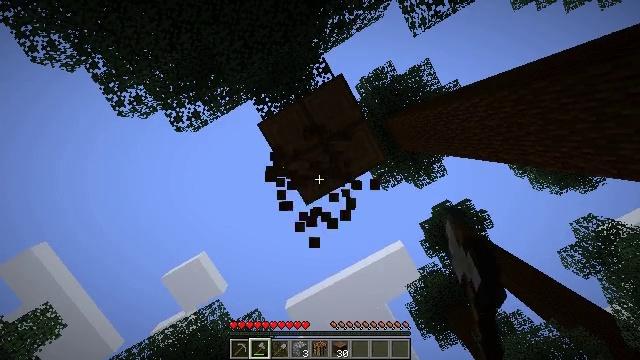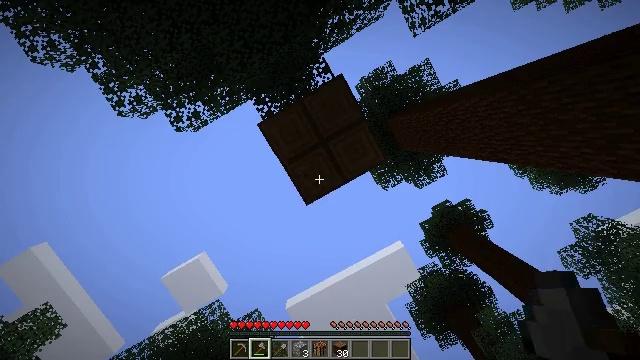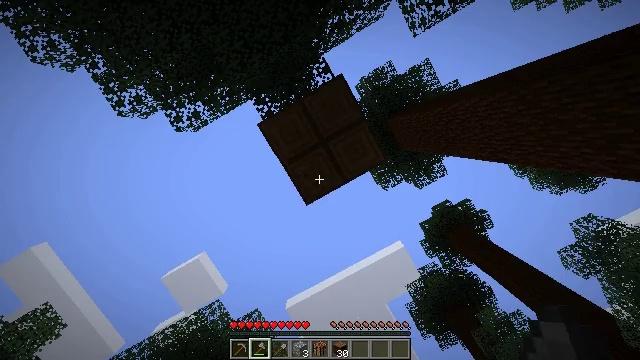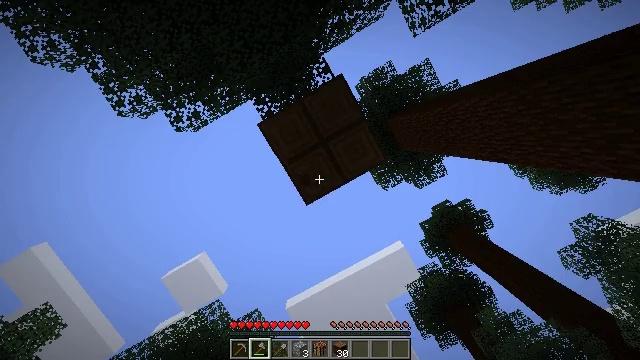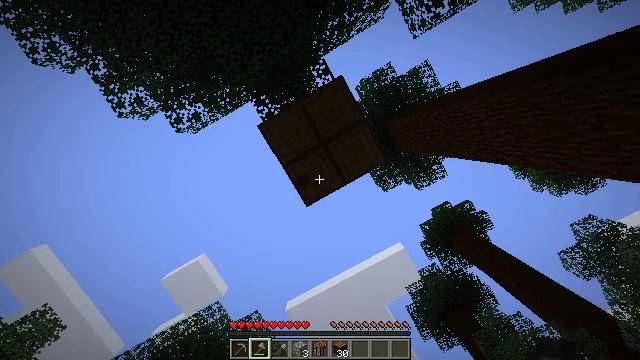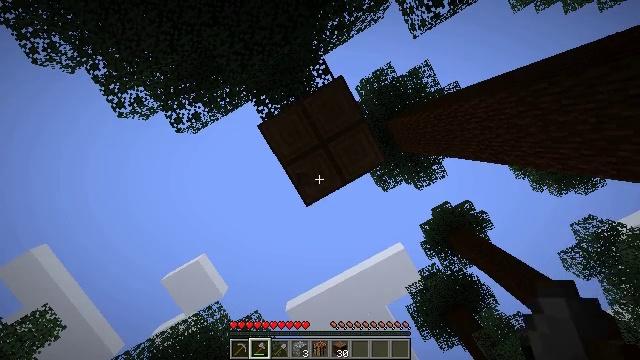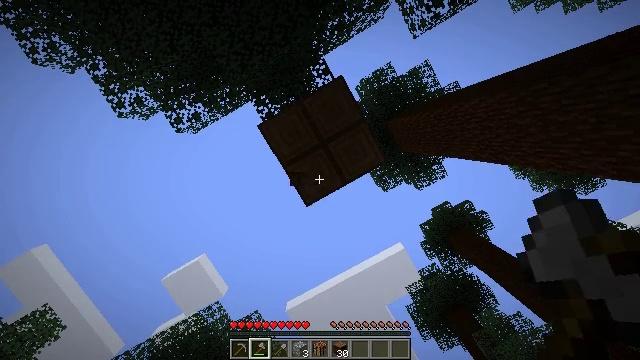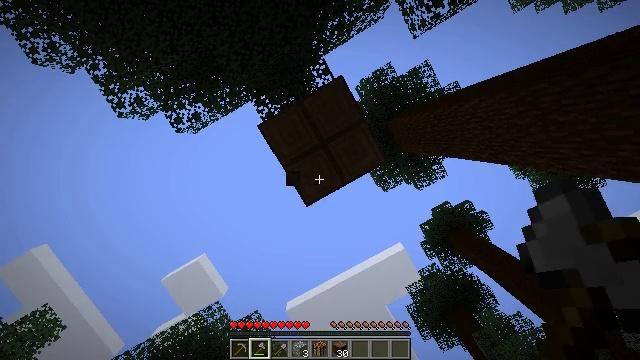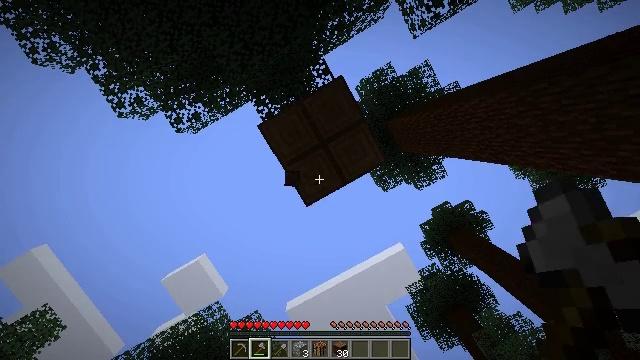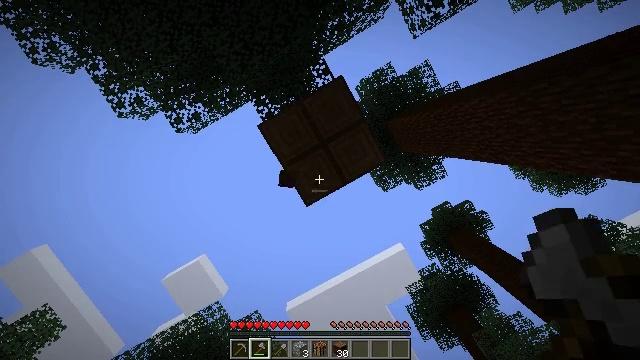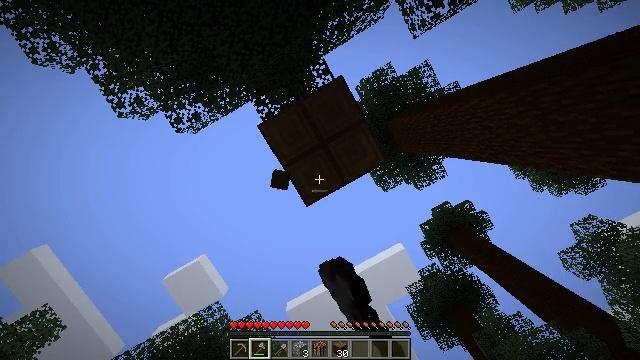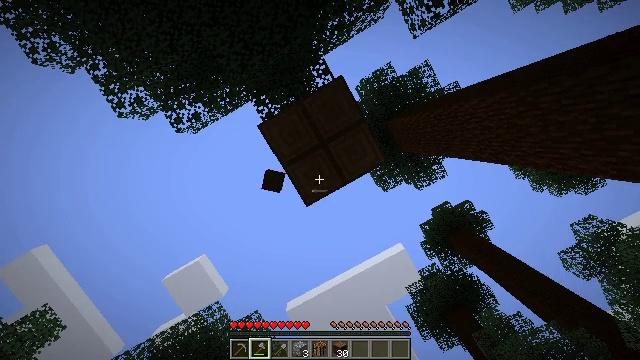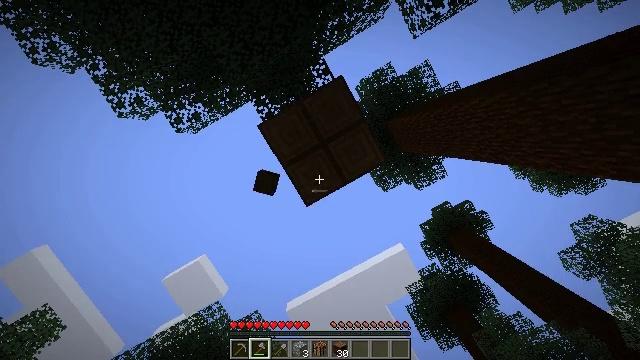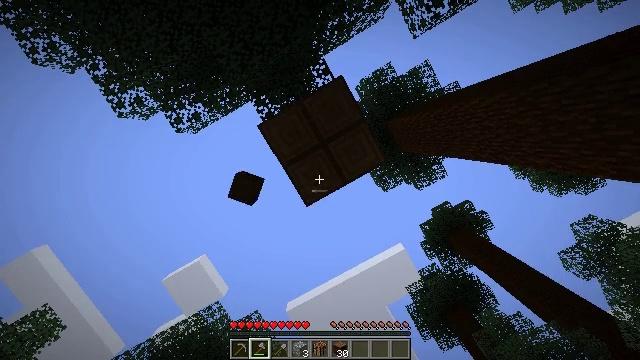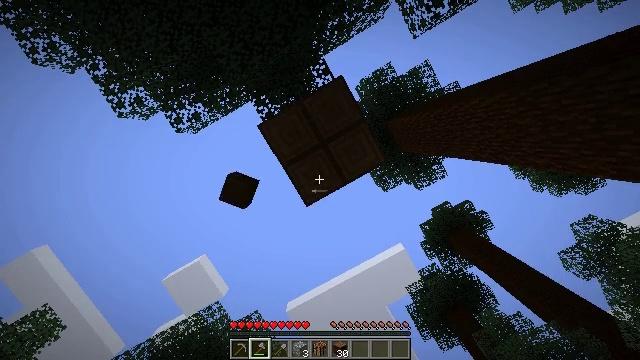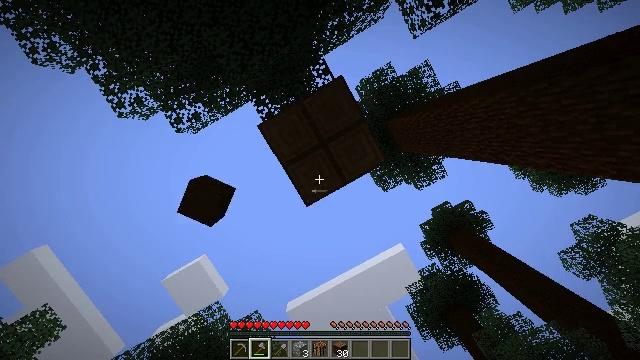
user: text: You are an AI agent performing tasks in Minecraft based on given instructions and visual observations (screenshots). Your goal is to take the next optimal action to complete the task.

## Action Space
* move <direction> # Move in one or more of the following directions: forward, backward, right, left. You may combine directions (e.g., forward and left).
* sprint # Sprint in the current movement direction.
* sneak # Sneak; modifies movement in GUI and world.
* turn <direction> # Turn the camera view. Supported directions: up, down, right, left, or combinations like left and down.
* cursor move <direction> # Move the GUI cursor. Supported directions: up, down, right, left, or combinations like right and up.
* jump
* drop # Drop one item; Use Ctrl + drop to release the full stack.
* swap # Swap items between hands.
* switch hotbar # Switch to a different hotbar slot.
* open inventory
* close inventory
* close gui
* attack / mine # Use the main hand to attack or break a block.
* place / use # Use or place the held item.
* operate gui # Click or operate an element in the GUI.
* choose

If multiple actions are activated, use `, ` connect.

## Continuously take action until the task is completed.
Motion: motion action
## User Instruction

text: Harvest mossy cobblestone for building.
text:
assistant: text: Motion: attack / mine
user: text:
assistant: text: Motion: attack / mine
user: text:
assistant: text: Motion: attack / mine
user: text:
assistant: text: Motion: no_op
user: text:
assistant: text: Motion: no_op
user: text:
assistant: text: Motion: no_op
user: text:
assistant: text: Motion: no_op
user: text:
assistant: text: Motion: no_op
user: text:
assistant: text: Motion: attack / mine
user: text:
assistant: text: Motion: attack / mine
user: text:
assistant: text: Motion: attack / mine
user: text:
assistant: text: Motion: attack / mine
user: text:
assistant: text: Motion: attack / mine
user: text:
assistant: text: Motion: attack / mine
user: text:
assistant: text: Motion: attack / mine
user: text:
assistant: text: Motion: attack / mine
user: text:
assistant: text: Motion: attack / mine
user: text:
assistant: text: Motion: no_op
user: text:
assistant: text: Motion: no_op
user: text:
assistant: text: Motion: no_op
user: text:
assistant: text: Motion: turn right and down
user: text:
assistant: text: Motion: turn right and down
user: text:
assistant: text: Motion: turn right and down
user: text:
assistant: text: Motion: turn right and down
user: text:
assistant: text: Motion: turn right and down
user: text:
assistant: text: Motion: turn right and down
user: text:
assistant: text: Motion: no_op
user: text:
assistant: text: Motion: no_op
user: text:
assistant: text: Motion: no_op
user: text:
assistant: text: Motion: no_op